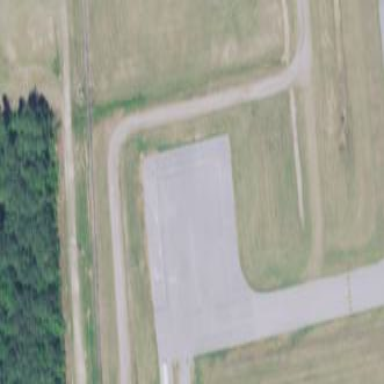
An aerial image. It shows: Apron at the airport.